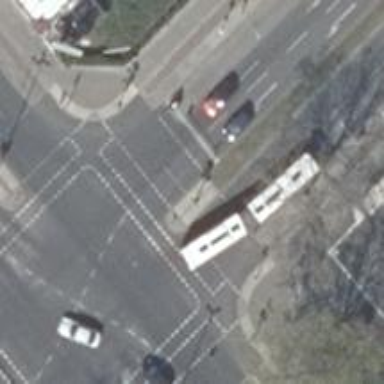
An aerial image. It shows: Footway that serves as traffic island.